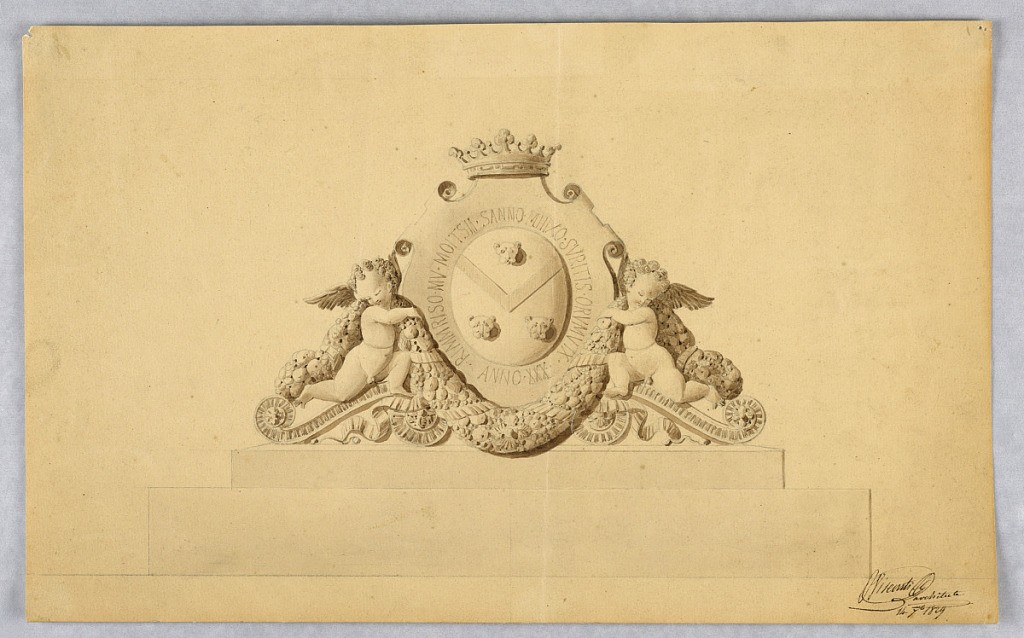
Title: Design for a crest with a coat of arms
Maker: Louis Tullius Joachim Visconti, Italian, active in France, 1791 - 1853
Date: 1829
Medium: Pen and brown ink, brush and brown wash, traces of graphite on cream laid paper
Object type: Drawing
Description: A design for a coat of arms rests on a two-storied base. A winged putto rests on either side of the crest, each kneeling atop a scrolling ornament. They each hold an end of a festoon upon which a crowned escutcheon rests bearing three small lioness heads and an inscription.